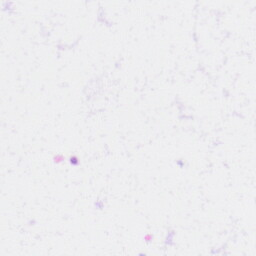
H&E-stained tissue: Liver